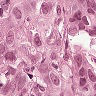
Metastatic tissue present: yes